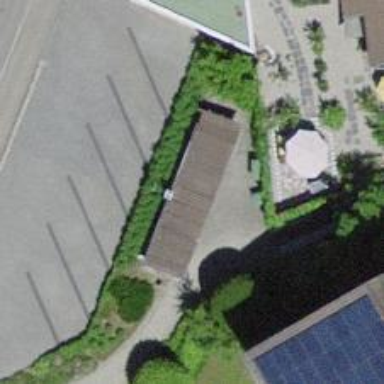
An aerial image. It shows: Building designed for bicycle parking.